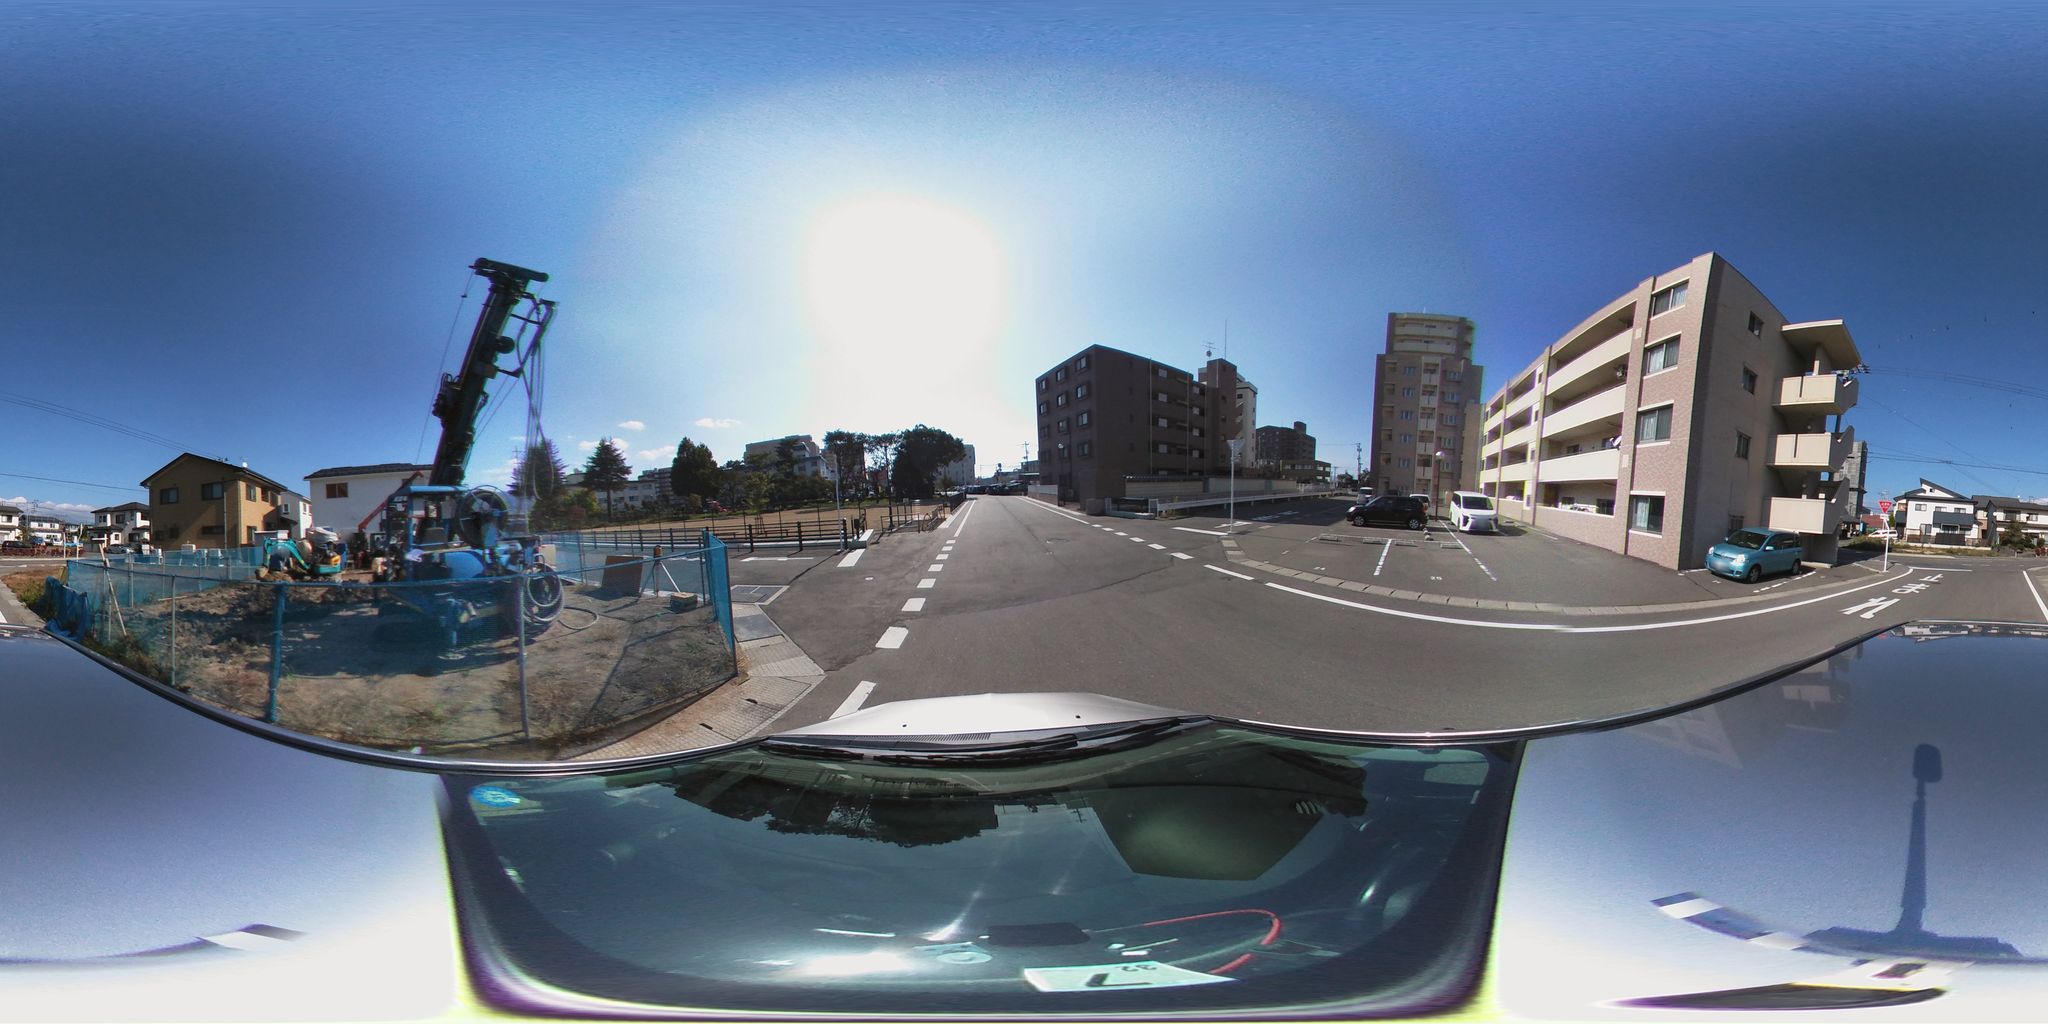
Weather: snowy
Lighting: day
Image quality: good
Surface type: cycling surface
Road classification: residential
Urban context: urban centre
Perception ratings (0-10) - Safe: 0.77, Lively: 2.13, Beautiful: 2.4, Boring: 0.76, Depressing: 4.73, Wealthy: 1.81